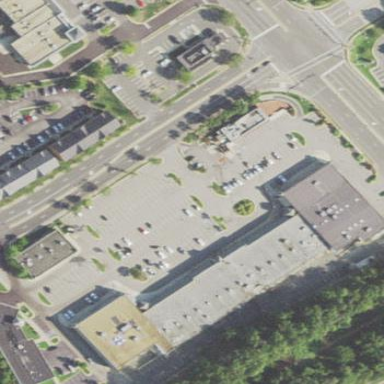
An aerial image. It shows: Retail area.